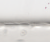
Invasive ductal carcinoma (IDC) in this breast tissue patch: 0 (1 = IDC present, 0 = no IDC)